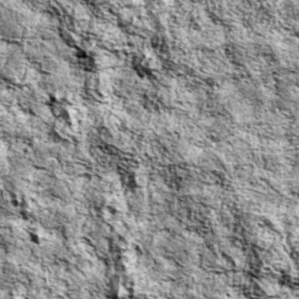
Label: non_frost